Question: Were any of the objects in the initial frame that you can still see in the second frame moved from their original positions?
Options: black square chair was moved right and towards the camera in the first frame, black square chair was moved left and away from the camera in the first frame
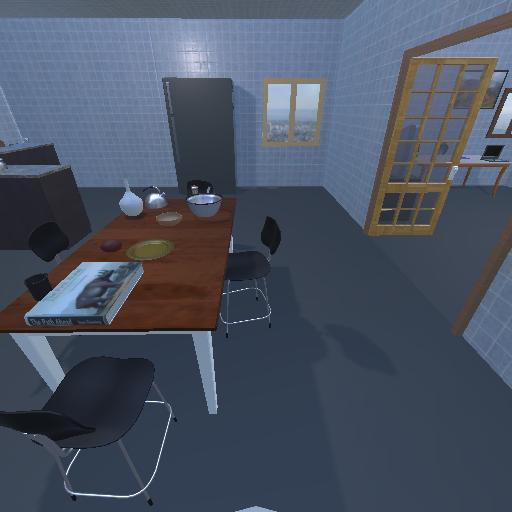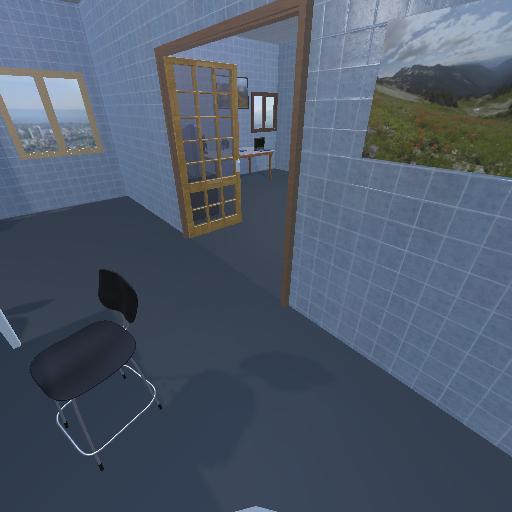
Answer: black square chair was moved right and towards the camera in the first frame